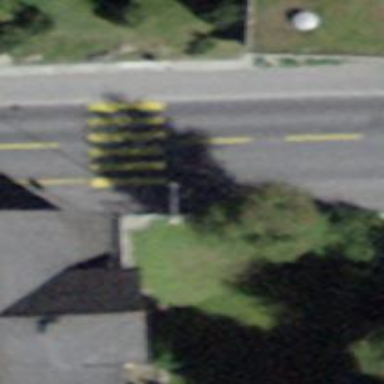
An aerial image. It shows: Marked road crossing.